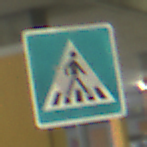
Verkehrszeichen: FussgaengerueberwegLinks
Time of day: NotSpecified
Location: Indoor (Special)
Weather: NotSpecified
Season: NotSpecified
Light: Artificial